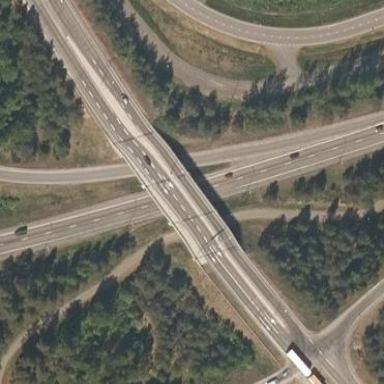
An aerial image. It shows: Man-made bridge.